Interaction volume radius: 5 \u00c5
Interaction volume height: 15 \u00c5
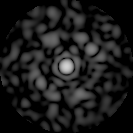
Disorder parameter: 0.832